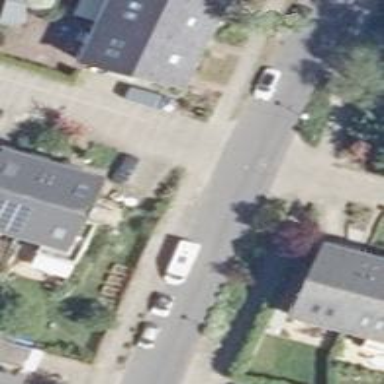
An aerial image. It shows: Living street.